Field crop: tomato
Growth stage: 1
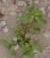
Species: portulaca